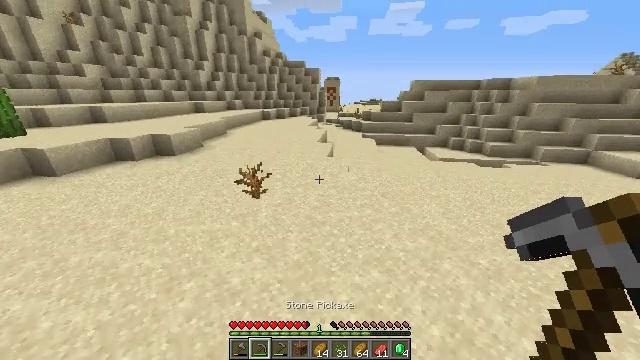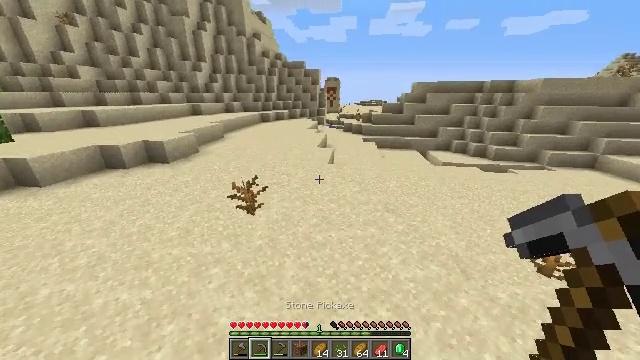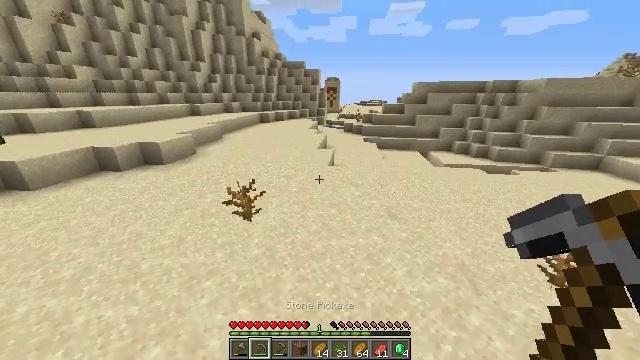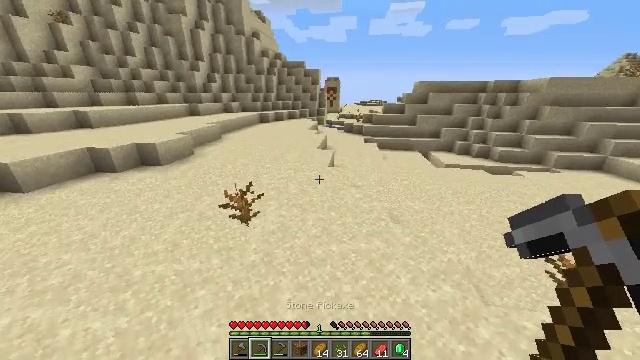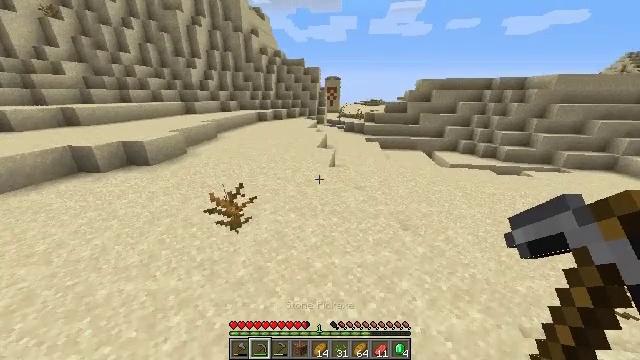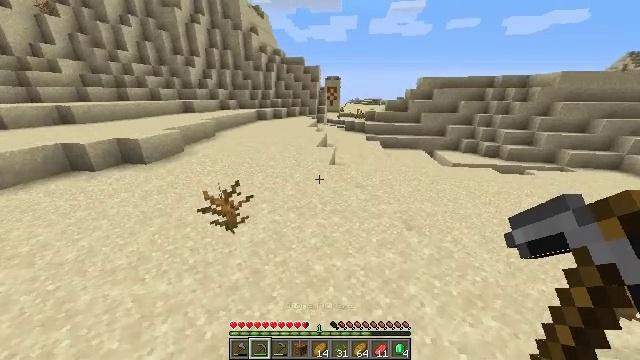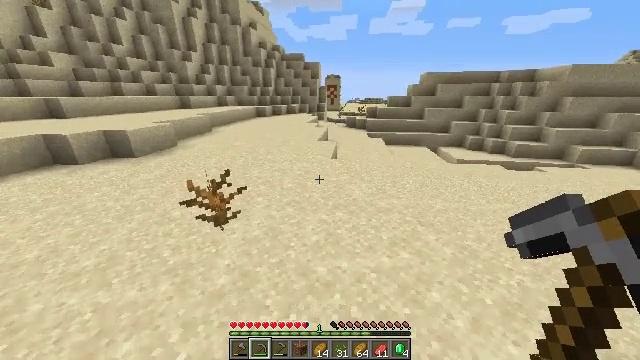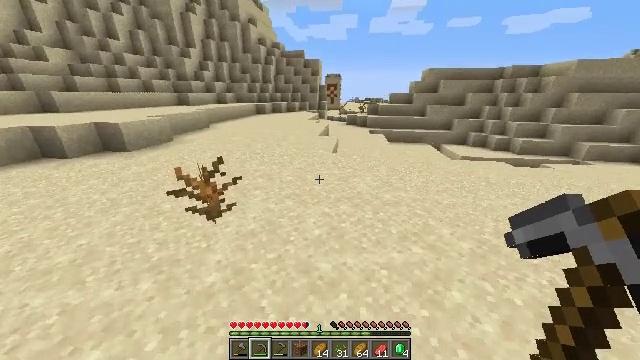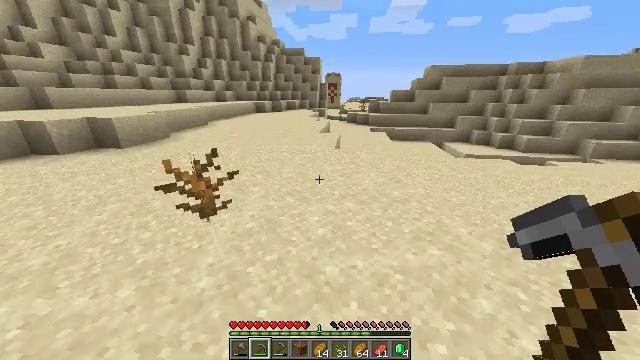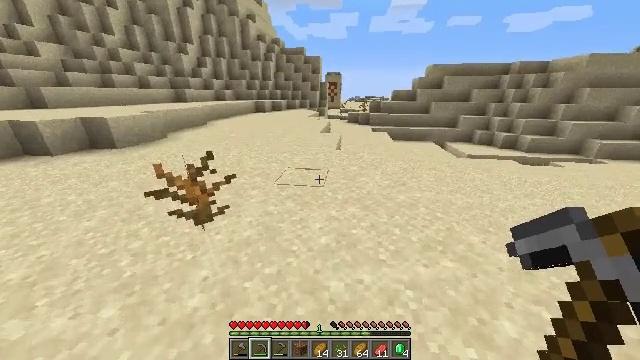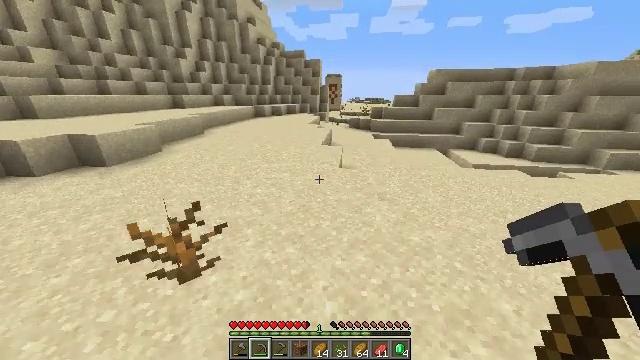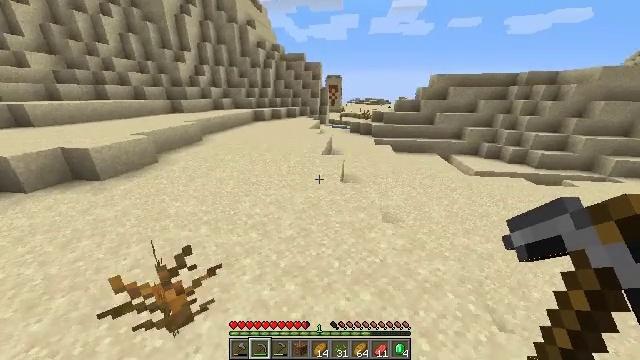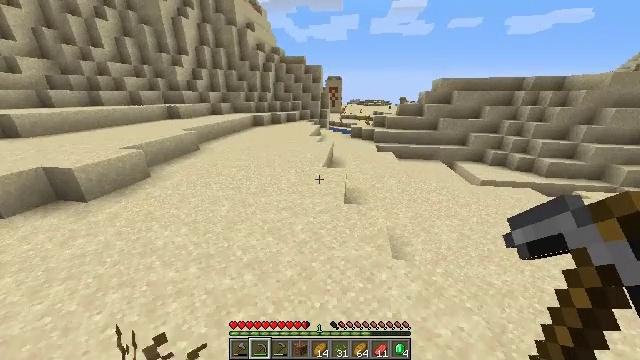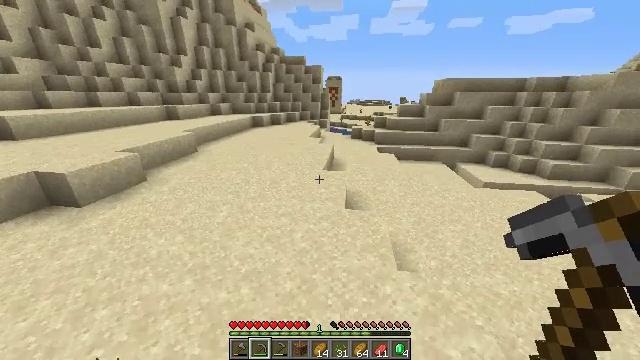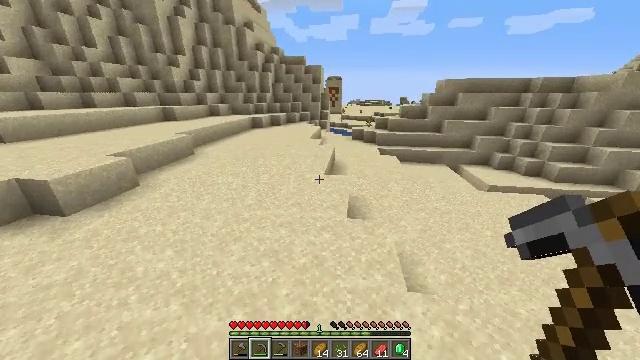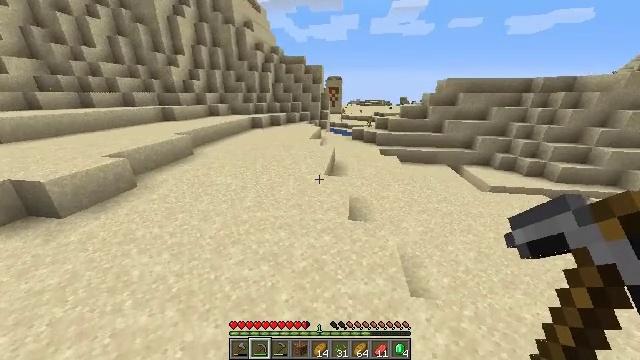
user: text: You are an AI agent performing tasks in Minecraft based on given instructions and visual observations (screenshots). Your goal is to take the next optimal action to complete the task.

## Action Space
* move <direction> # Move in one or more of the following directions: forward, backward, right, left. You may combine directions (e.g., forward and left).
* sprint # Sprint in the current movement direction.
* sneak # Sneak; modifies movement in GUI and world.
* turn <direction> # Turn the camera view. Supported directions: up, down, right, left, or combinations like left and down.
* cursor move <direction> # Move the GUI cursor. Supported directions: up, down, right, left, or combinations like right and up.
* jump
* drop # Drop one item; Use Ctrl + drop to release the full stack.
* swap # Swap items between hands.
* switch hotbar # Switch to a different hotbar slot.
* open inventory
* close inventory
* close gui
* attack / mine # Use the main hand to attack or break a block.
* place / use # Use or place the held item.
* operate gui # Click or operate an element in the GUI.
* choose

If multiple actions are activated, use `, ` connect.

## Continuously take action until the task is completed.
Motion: motion action
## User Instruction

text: Mine the orange terracotta block.
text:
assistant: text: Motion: move forward, sprint, jump
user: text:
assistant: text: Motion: move forward, sprint, jump
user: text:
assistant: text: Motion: move forward, sprint, jump
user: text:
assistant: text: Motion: move forward, sprint, jump
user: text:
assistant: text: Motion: move forward and move left, sprint, jump
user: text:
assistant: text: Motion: move forward and move left, sprint, jump
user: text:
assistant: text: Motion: move forward and move left, sprint, jump
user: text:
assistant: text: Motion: move forward and move left, sprint, jump
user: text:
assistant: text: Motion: move forward, sprint, jump
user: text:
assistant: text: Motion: move forward, sprint, jump
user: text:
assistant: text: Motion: move forward, sprint, jump
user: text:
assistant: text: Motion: move forward, sprint, jump
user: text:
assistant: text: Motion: move forward, sprint, jump
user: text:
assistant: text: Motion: move forward, sprint, jump
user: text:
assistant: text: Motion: move forward, sprint, jump
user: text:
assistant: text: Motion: move forward, sprint, jump
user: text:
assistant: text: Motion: move forward, sprint, jump
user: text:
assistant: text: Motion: move forward, sprint, jump
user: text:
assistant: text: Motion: move forward, sprint, jump
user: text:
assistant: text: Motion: move forward, sprint, jump
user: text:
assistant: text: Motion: move forward, sprint, jump
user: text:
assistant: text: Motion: move forward, sprint, jump
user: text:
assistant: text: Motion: move forward, sprint, jump
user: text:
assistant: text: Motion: move forward, sprint, jump
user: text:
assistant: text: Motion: move forward, sprint, jump
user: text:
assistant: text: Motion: move forward and move left, sprint, jump
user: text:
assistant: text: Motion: move forward and move left, sprint, jump
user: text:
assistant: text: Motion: move forward and move left, sprint, jump
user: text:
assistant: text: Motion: move forward and move left, sprint, jump
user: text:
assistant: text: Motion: move forward, sprint, jump